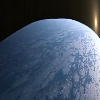
Label: cloud